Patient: sex M, age 63
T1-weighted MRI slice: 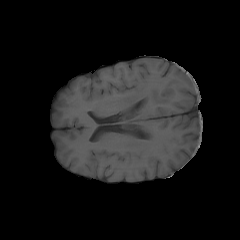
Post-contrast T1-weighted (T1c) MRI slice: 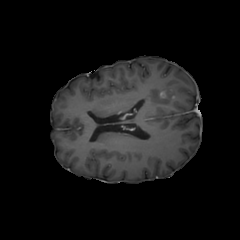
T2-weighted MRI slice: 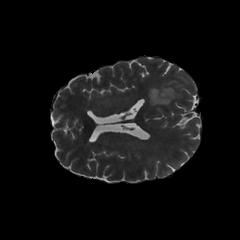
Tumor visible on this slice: yes
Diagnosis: Glioblastoma, IDH-wildtype
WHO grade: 4